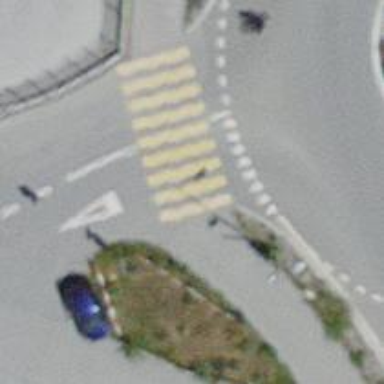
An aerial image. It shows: Uncontrolled zebra crossing on the road.